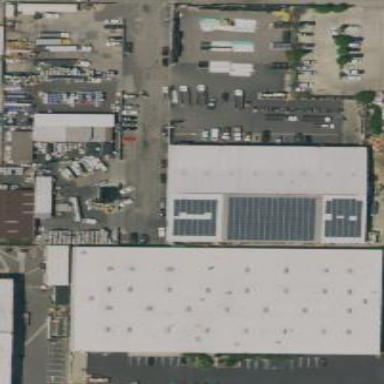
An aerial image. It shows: Warehouse building.